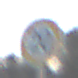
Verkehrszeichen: Geschwindigkeit20
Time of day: SunriseSunset
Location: Outdoor (Nature)
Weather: Clear
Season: Winter
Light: Natural